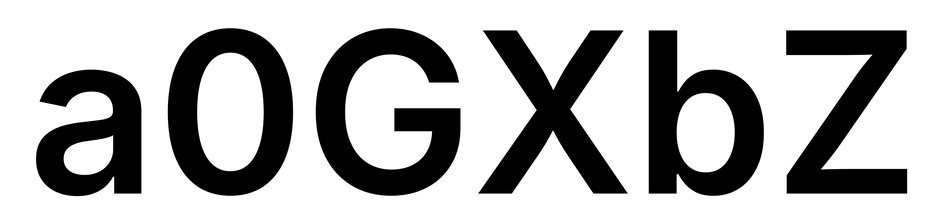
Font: Inter_SemiBold